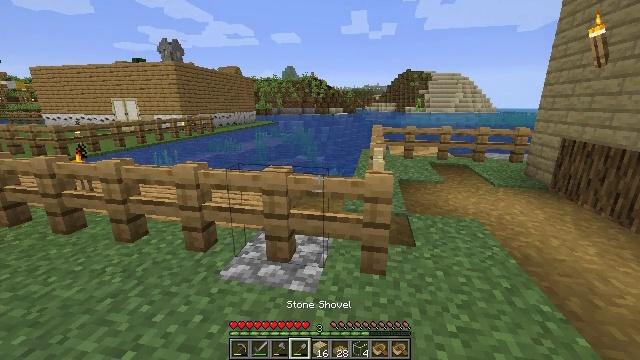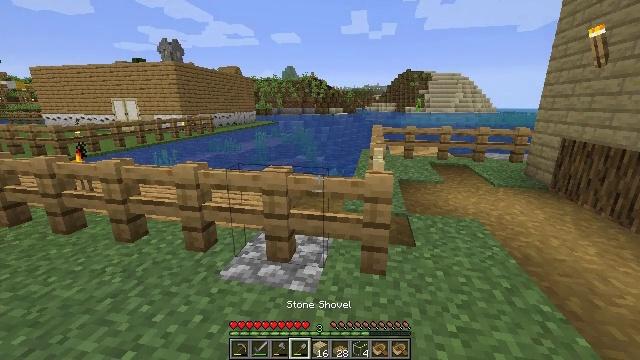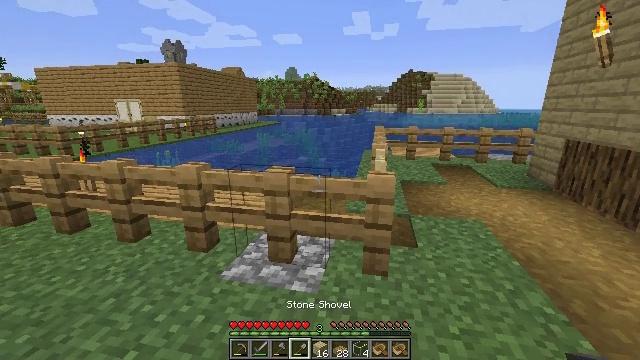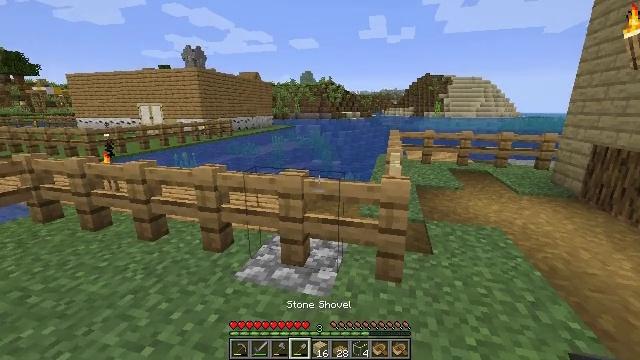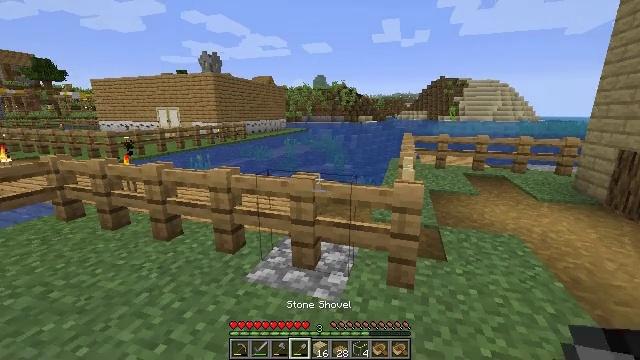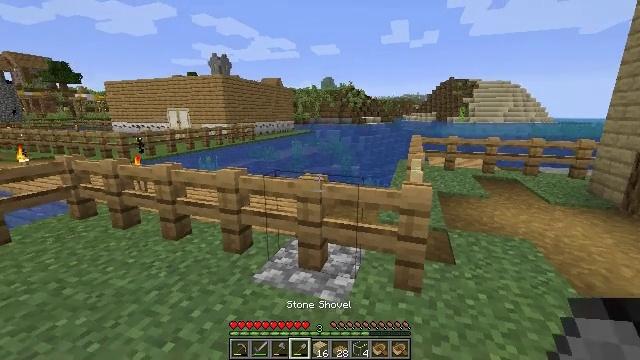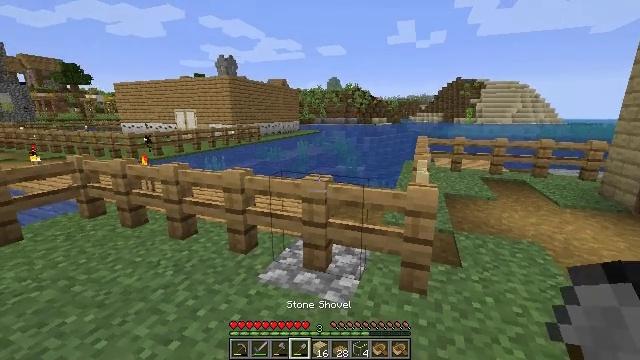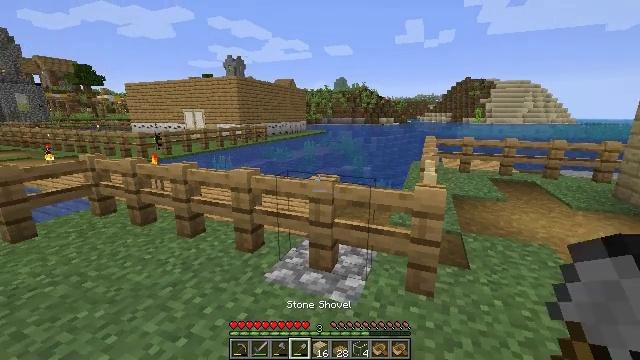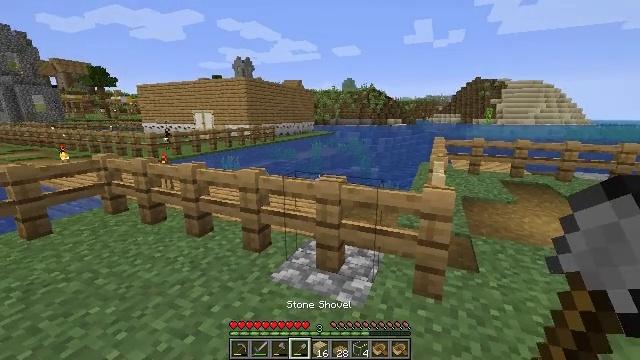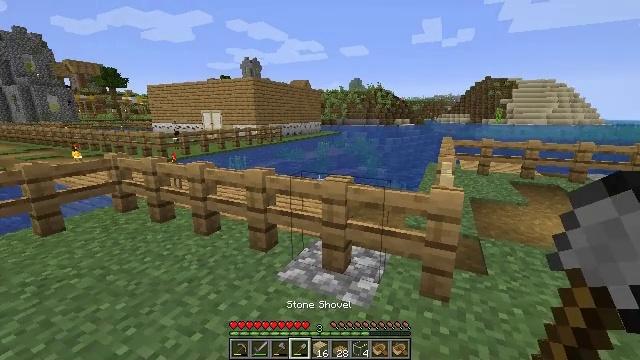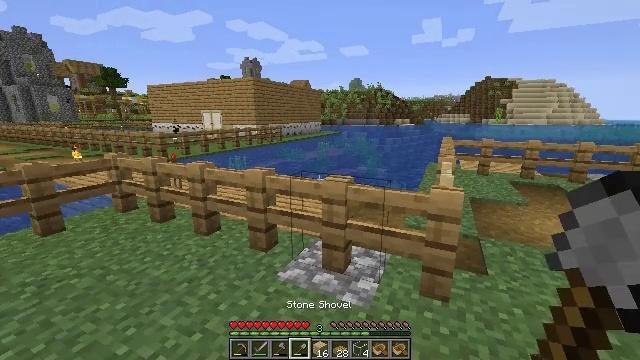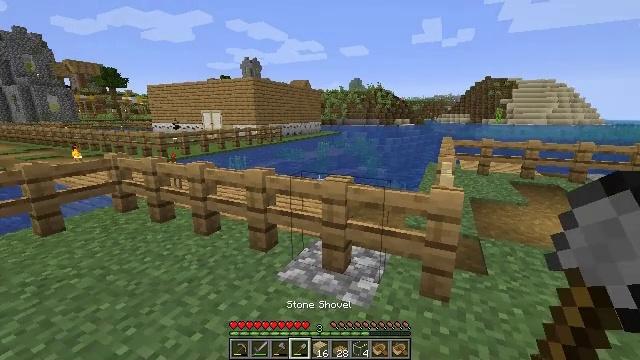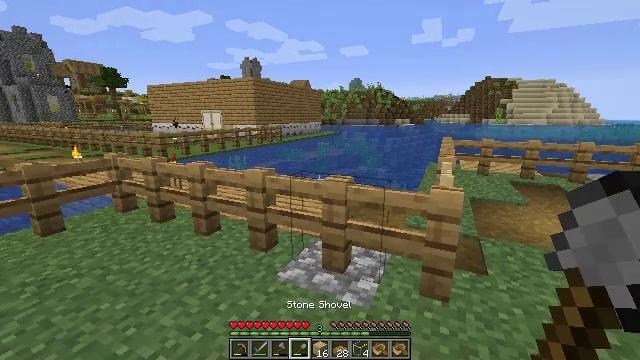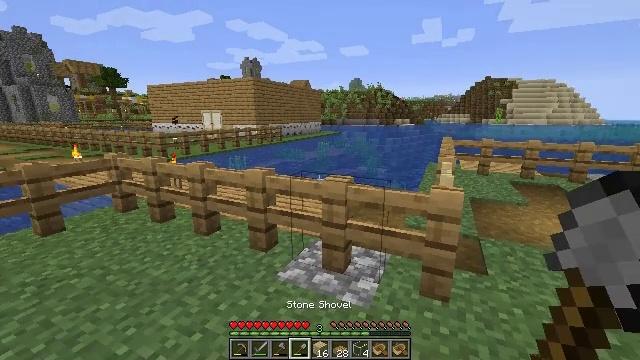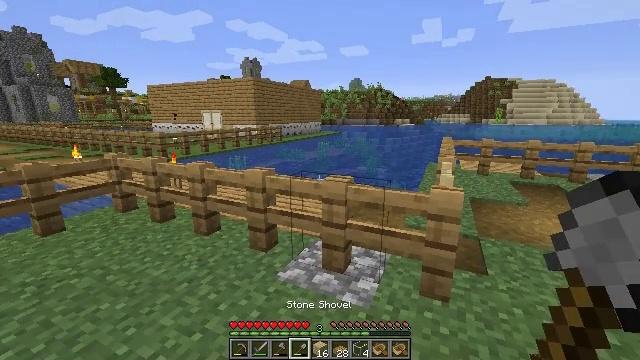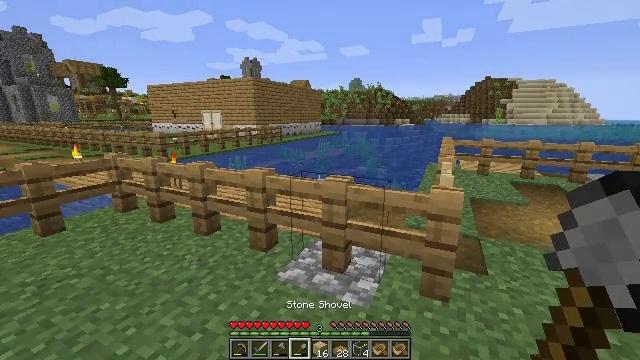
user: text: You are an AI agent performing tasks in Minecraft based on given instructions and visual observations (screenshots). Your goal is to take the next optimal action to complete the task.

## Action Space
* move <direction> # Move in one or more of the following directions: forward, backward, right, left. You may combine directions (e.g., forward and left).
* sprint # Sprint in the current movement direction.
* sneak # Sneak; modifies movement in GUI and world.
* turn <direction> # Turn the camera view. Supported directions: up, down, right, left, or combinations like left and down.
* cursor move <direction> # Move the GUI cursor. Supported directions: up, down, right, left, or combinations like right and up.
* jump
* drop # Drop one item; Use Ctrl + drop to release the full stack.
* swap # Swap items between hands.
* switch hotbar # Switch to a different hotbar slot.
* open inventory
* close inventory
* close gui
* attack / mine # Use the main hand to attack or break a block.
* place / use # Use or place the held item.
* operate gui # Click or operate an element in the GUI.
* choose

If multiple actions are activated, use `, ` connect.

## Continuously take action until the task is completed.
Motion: motion action
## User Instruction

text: Mine the sugar cane near rivers.
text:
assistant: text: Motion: no_op
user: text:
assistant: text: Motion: no_op
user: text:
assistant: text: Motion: turn left
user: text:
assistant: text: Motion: turn left
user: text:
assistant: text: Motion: turn left
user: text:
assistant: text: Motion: turn left
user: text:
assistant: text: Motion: turn left
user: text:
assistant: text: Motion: turn left
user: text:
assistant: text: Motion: turn left
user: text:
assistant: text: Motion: no_op
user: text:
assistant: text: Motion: no_op
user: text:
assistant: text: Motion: no_op
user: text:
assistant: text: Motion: no_op
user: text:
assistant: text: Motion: no_op
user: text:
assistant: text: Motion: no_op
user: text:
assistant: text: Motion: no_op
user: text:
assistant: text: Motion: no_op
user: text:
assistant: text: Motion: turn right
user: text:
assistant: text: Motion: turn right and up
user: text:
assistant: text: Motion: turn right
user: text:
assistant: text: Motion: turn right
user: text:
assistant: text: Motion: turn right
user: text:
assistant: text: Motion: no_op
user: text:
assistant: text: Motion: no_op
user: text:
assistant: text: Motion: no_op
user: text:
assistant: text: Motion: no_op
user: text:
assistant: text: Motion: no_op
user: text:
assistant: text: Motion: turn up
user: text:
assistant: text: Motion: no_op
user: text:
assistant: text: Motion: no_op